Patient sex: M
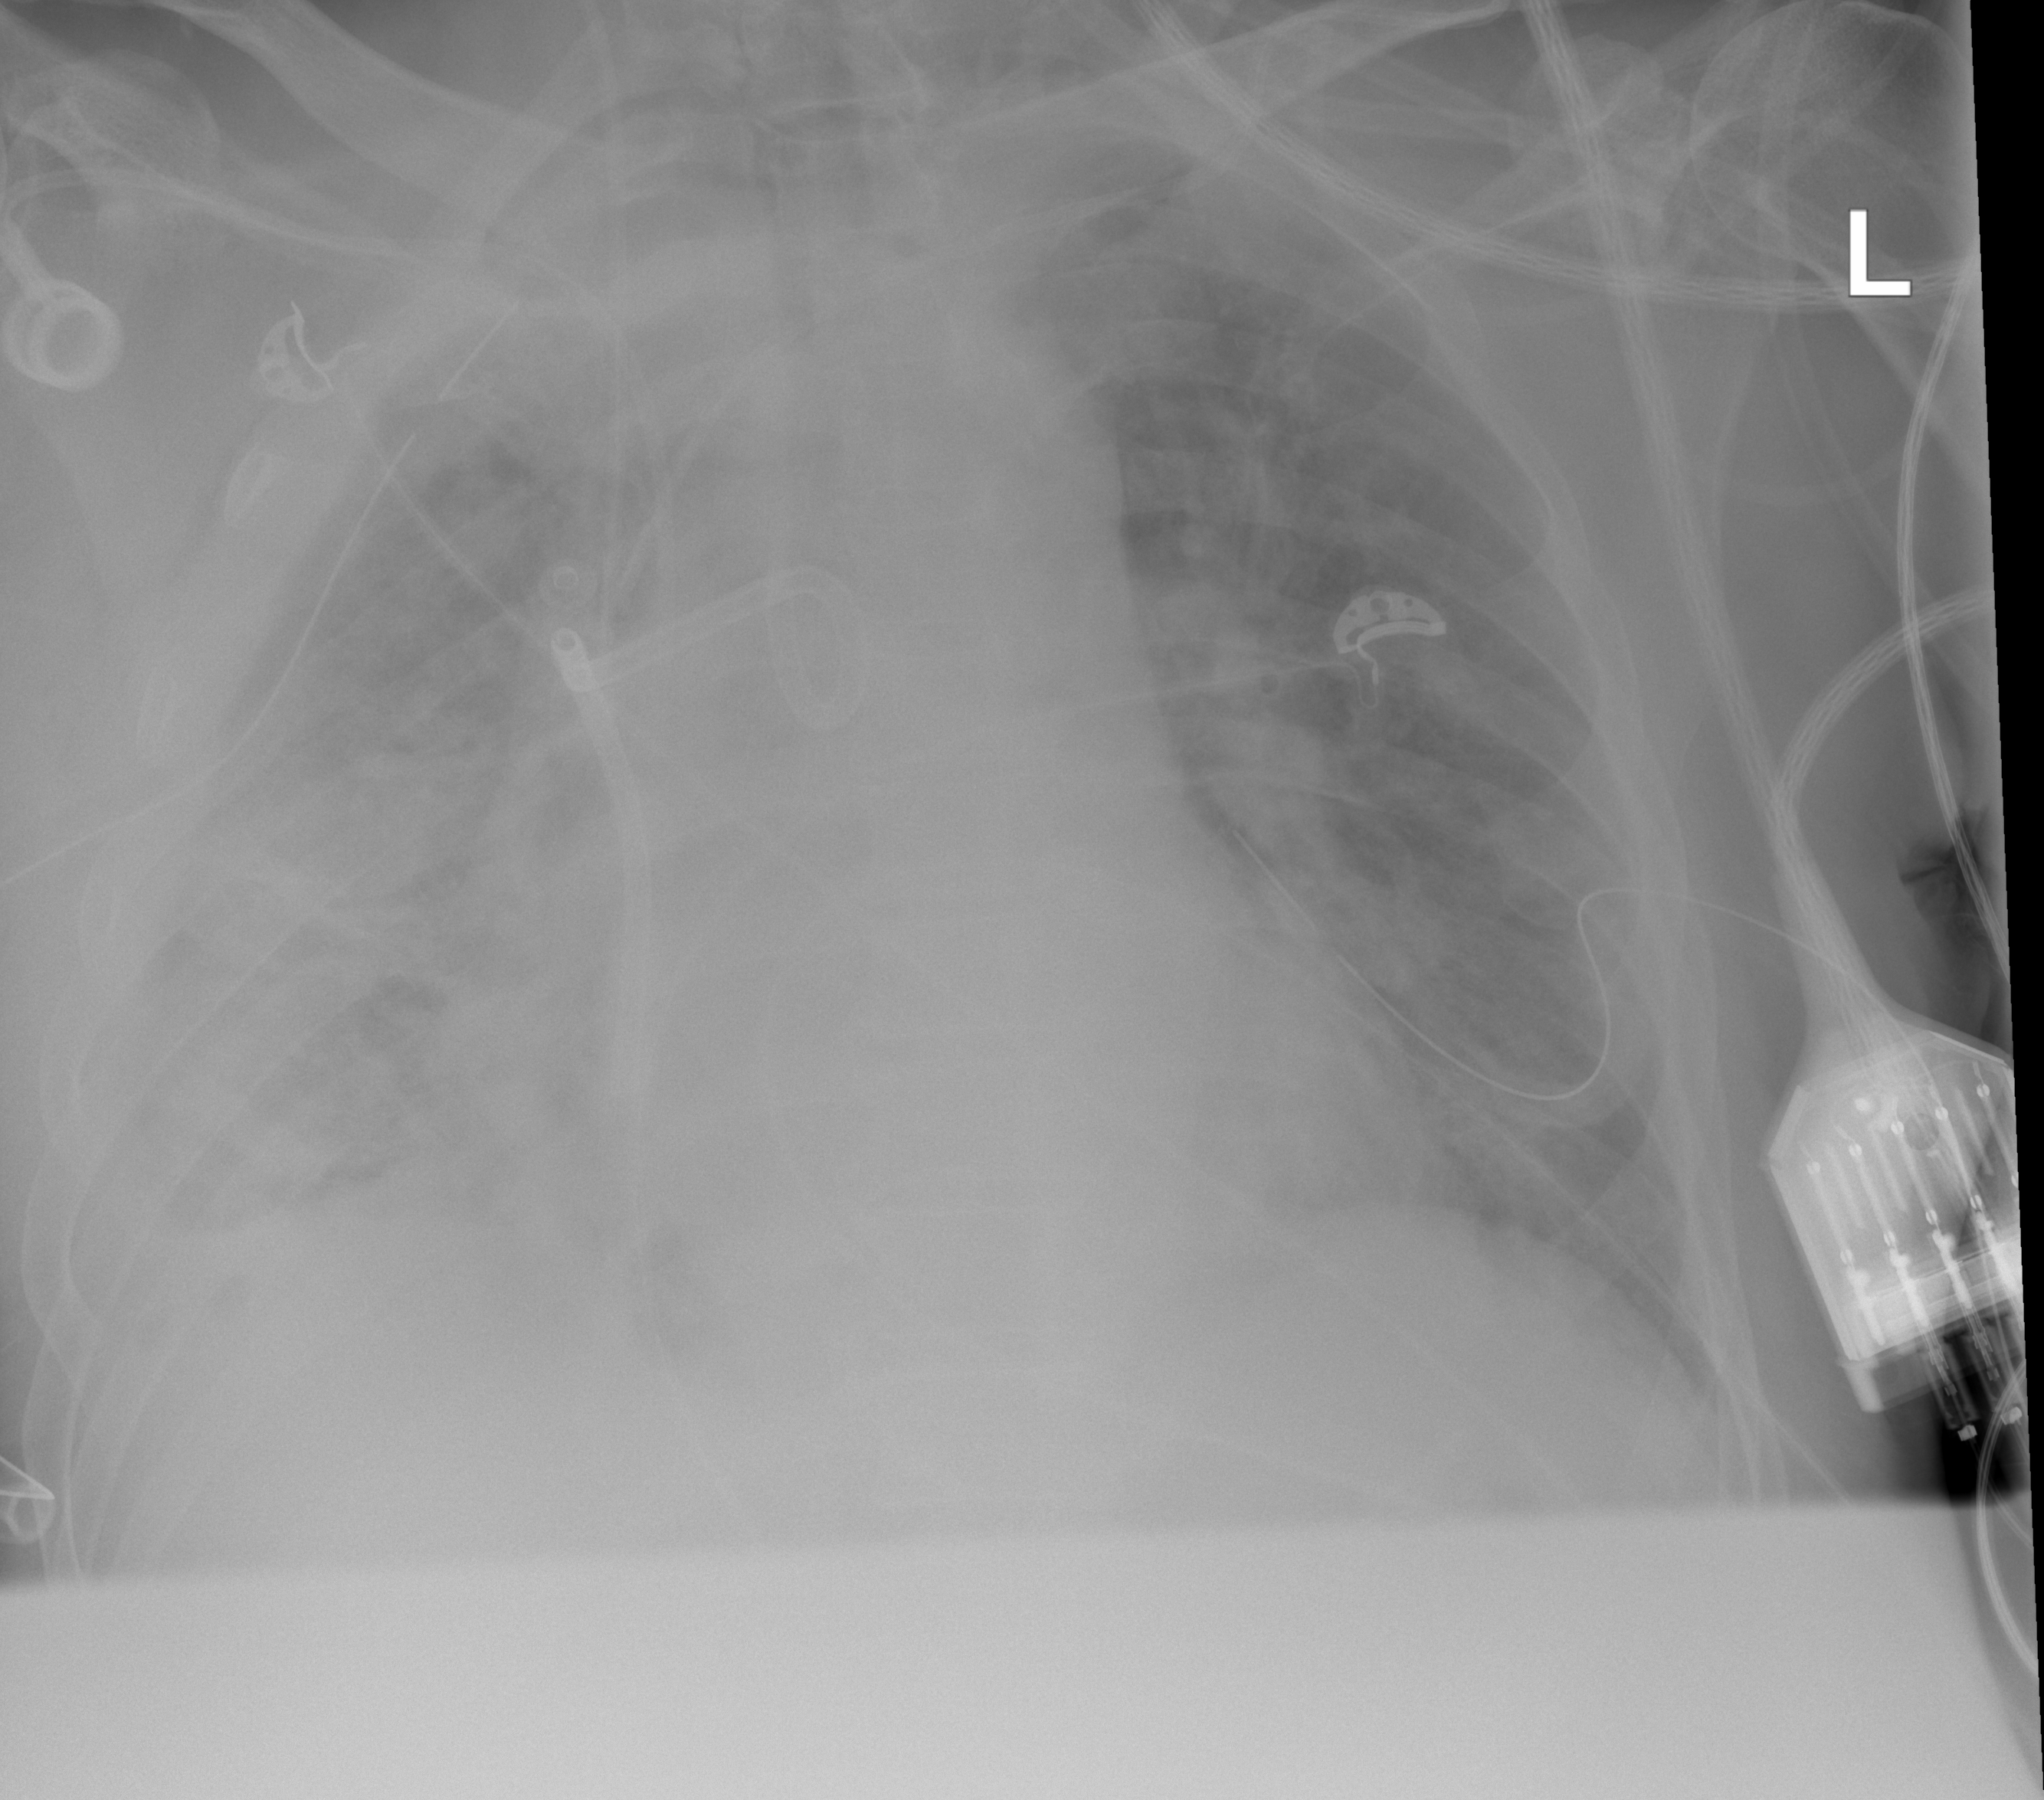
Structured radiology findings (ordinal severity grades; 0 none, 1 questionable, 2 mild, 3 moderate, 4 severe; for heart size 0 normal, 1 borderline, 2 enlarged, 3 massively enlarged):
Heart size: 2
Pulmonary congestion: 2
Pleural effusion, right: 3
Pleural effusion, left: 0
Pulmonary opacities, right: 3
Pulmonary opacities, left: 2
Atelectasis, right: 3
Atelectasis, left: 3